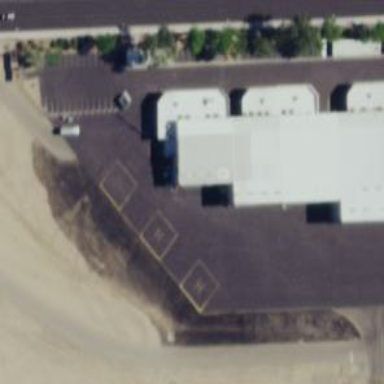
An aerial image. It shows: Image of helipad at airport.